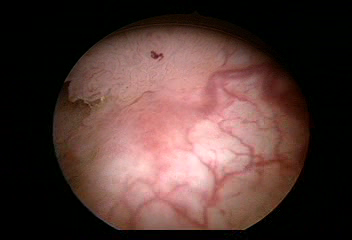
Modality: WLC
Class: Malignant
Subclass: LowGradePapillary
Lesion: L3
Stage: Ta
Morphology: Papillary
Bladder cancer association: Yes
Annotated structures: Tumor, Flat Tumor